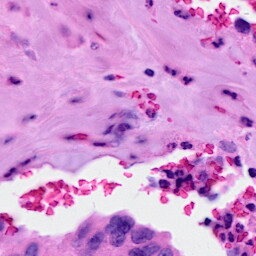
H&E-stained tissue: Breast